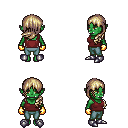
a pixel art fantasy rpg character, female body template, orc, green skin, maroon pirate shirt, teal pants, white blonde left-swept hairstyle, gold gloves, metal boots, four views (front, back, left, right), 2x2 character sprite sheet, small pixel art, hard edges, no anti-aliasing